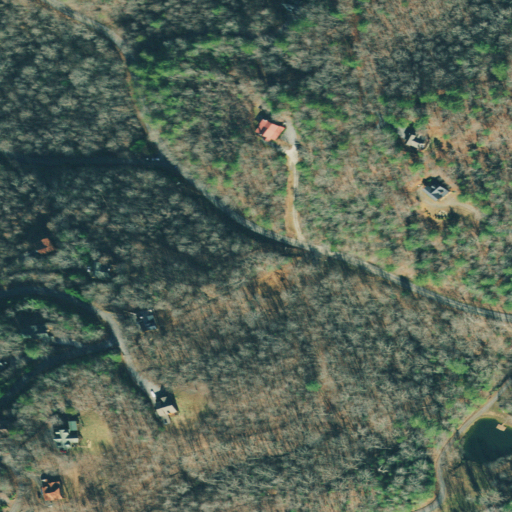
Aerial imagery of gap in Georgia named Watson Gap containing deciduous forest, open development, mixed forest, shrub, and low intensity development